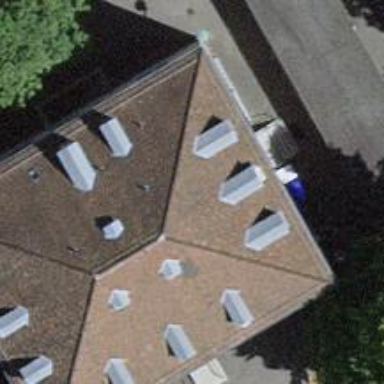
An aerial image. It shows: School building.